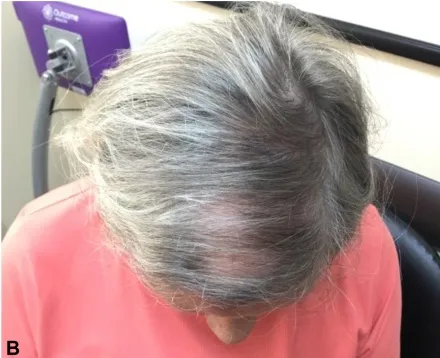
A, Pretreatment image of case 1 showing multiple areas of nonscarring alopecia after failing upadacitinib.
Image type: medical_photograph (skin_photograph)